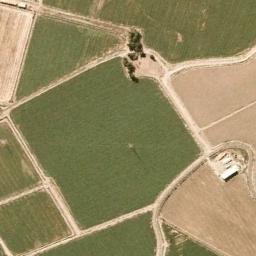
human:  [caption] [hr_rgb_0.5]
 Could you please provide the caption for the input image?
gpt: There is a buildings beside the rectangular farmlands .

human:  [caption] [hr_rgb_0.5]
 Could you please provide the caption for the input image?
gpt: Several rectangular farmlands of different colors and sizes are on the ground and a white house is surrounded by these farmlands .

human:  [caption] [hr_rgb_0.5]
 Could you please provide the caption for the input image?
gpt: There are some green and bare rectangular farmland .

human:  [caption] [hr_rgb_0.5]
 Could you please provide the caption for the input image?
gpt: Several green and tan mixed rectangular farm fields of different sizes .

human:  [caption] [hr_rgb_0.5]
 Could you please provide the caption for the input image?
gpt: There are several green rectangular farmlands and yellow ones .